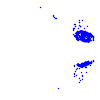
Particle: electron